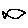
Label: fish